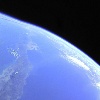
Label: water